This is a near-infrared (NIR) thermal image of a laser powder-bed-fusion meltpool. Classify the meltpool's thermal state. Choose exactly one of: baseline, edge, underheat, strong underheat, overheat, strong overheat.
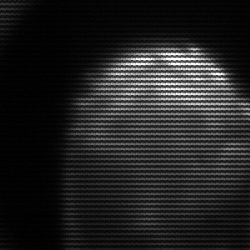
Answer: edge